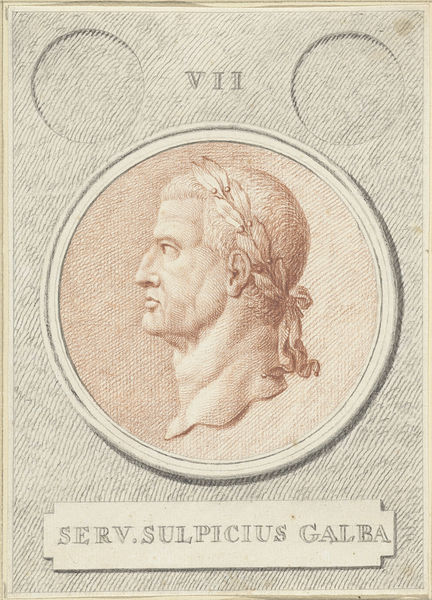
Titel: Portretmedaillon van Galba, Romeins keizer
Künstler: Jan Caspar Philips
Standort: Amsterdam
Institution: Rijksmuseum
Schlagwörter: kopf, braun, nase, ohr, schwarz, weiss, zeichnung, rot, gesicht, portrait, porträt, haare, kreis, rund, relief, seitlich, zahlen, medaillon, lithographie, stich, titel, kranz, lorbeer, lorbeerkranz, rom, römer, antik, antlitz, römisch, latein, starrer blick, galba, vii, lithograhie, sculcipius, serv, sulpicius, serv., proffil